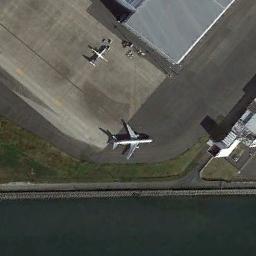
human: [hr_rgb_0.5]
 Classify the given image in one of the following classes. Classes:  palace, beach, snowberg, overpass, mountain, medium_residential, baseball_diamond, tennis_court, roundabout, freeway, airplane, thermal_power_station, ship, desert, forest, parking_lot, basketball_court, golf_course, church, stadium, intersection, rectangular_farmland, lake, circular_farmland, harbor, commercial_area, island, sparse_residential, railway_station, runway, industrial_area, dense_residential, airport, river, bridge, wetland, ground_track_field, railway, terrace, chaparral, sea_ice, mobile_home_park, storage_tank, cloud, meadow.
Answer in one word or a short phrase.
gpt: airplane